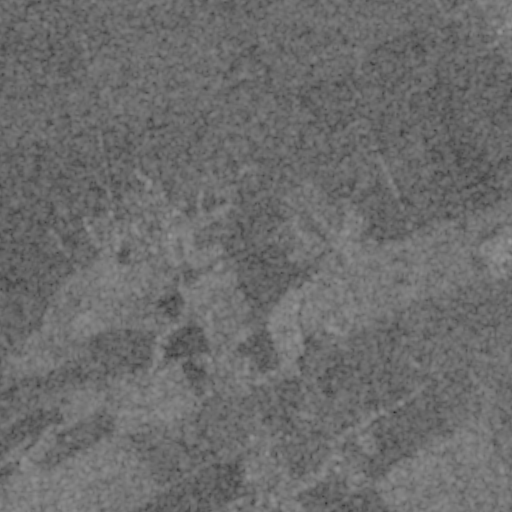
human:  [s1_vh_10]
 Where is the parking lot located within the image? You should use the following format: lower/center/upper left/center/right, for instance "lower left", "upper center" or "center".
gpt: The parking lot is located in the lower center of the image.
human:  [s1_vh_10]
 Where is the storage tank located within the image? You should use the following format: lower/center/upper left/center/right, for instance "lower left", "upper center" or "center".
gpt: The storage tank is located in the upper left of the image.
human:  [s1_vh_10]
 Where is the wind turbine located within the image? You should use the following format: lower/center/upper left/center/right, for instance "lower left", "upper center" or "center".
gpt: The wind turbine is located in the lower right of the image.
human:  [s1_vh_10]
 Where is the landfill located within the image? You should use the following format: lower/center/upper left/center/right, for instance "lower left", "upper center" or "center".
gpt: There is no landfill in the image.

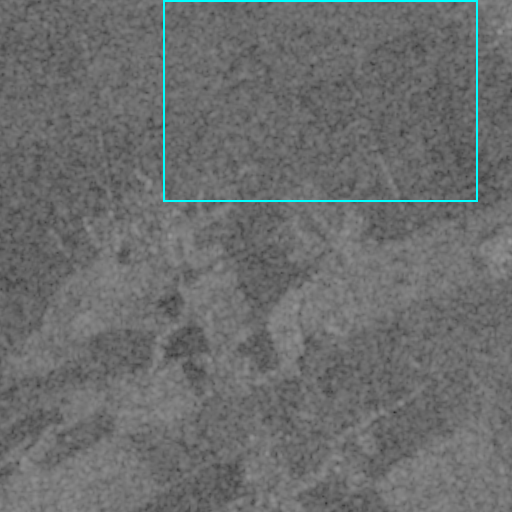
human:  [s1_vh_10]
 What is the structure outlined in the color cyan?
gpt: The structure outlined in cyan is a crop field.
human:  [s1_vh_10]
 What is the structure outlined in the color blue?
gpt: There is no blue outline.